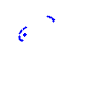
Particle: proton